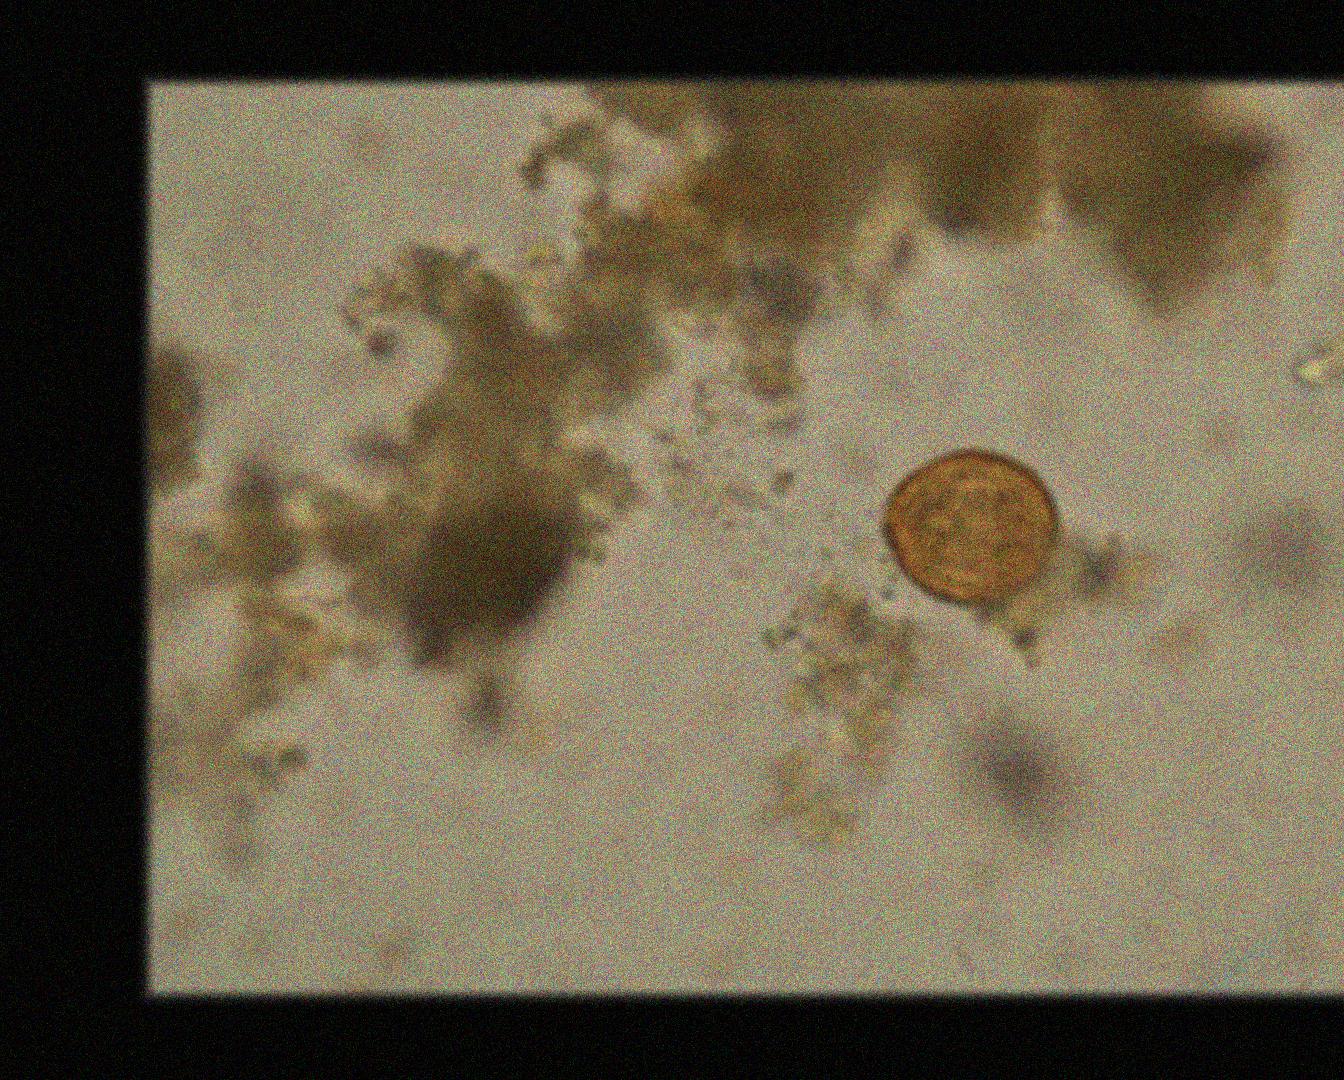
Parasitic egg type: Ascaris lumbricoides